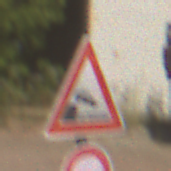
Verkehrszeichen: Ufer
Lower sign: Ueberholverbot
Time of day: MorningAfternoon
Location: Outdoor (Nature)
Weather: Clear
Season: Summer
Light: Natural